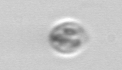
Label: Amoeba